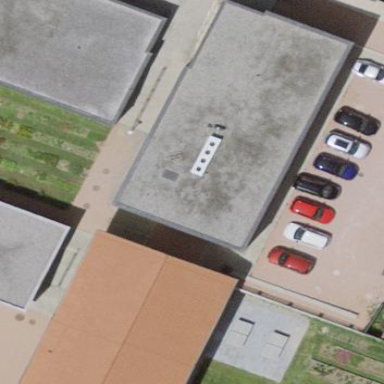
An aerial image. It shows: School building.